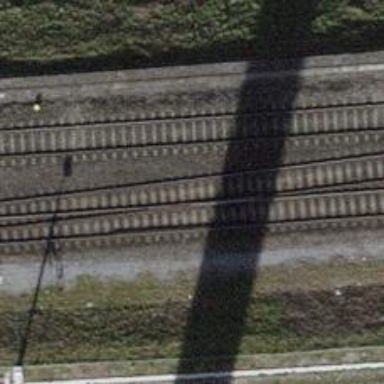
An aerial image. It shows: Single railway track with electrification through contact line.